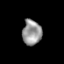
Tissue: prostate
Cell type: T cells
Senescence score: 0.1408
Nuclear area (px): 475
Mean DAPI intensity: 150.823